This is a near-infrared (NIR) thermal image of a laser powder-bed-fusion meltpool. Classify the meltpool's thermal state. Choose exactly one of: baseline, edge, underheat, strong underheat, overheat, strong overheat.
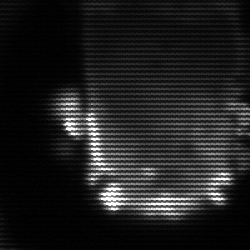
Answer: baseline